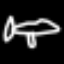
Label: airplane